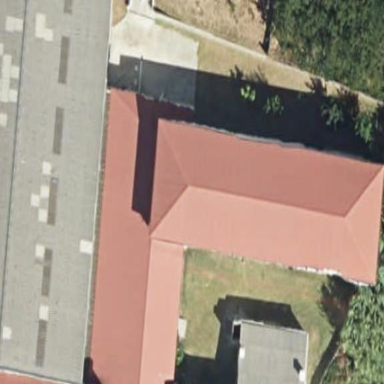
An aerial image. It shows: School building.